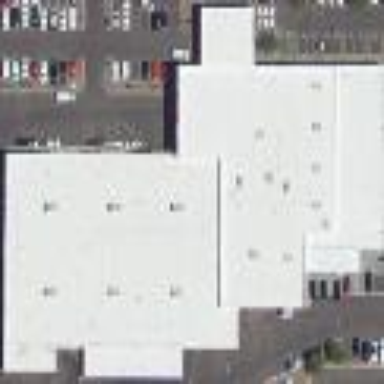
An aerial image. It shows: Building housing car shop.